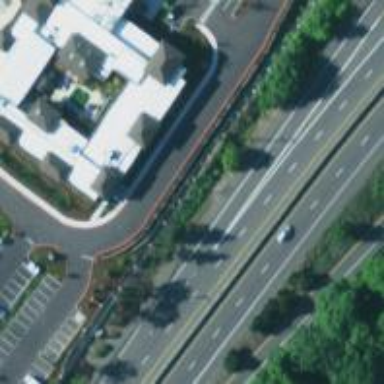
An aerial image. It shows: Asphalt trunk link highway with cycle track.